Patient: sex M, age 62
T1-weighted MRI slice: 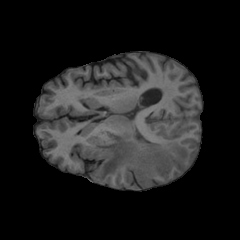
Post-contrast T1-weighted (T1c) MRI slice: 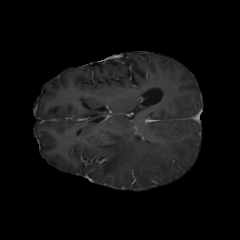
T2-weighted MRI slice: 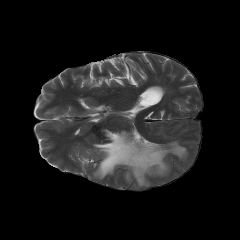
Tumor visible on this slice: yes
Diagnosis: Glioblastoma, IDH-wildtype
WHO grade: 4